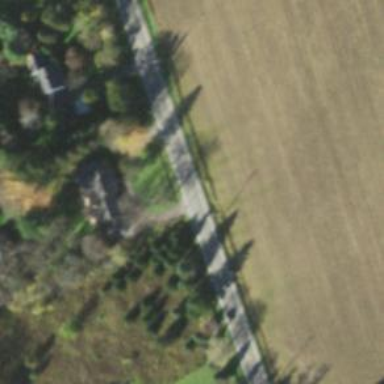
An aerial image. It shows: Driveway leading to service road.